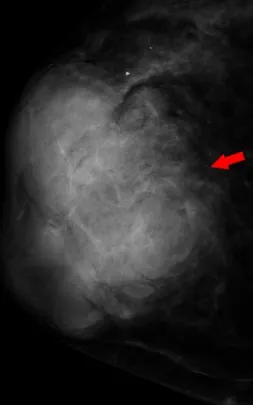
Full-field digital mammography. Mediolateral oblique position showed multiple high-density irregular masses, some of which were integrated with obscured septa, with multiple lobulations. Note the red arrow in panel A; the margin of the lesion was obscured by surrounding structures. Breast Imaging-Reporting and Data System (BI-RADS) 3.
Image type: radiology (x_ray)